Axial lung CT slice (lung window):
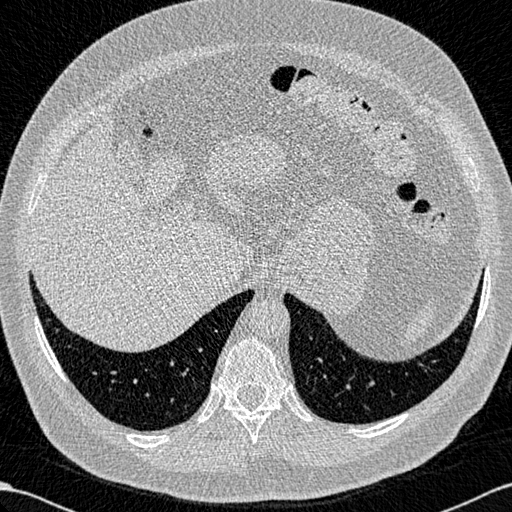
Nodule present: no